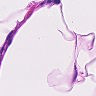
Metastatic tissue present: no